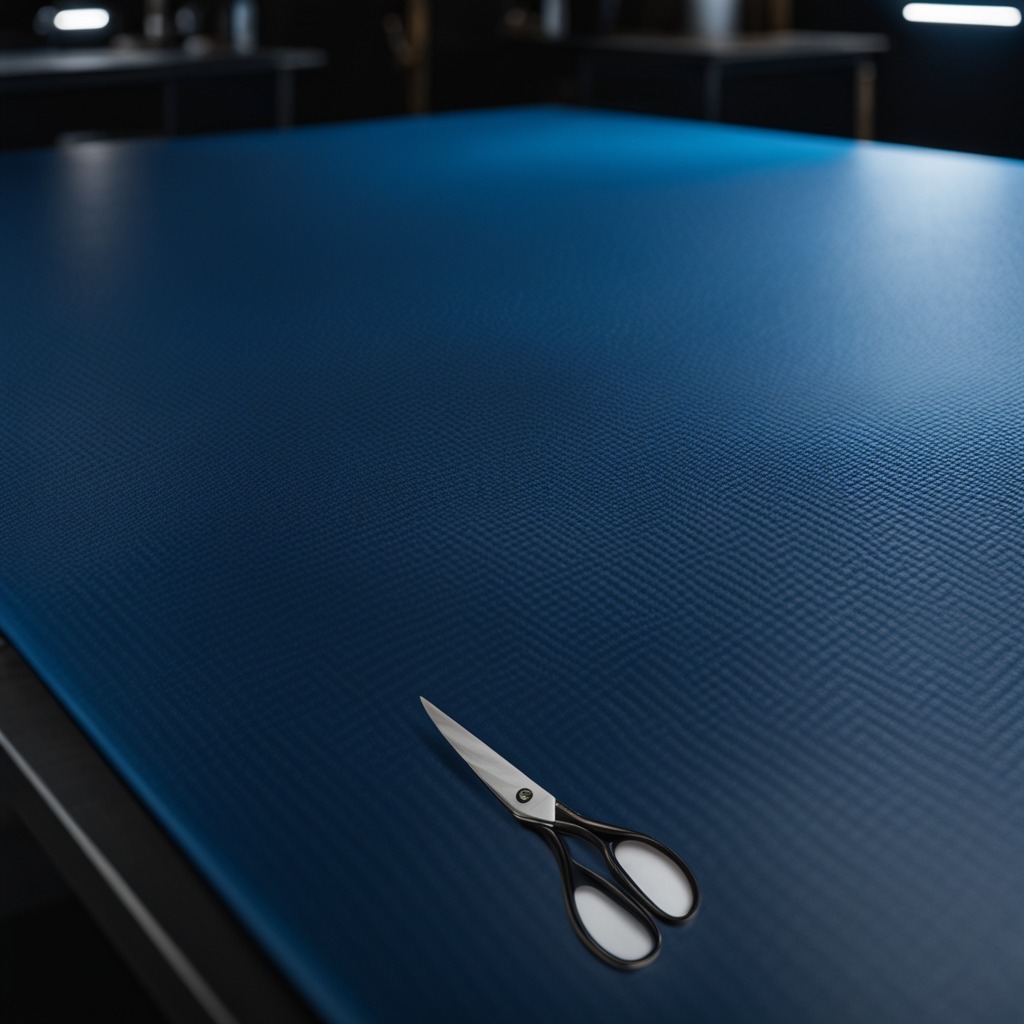
A scissor lies on a clean granite tabletop covered with a blue rubber mat inside a workshop at night dim ambient light soft shadows worn but beneath the mat